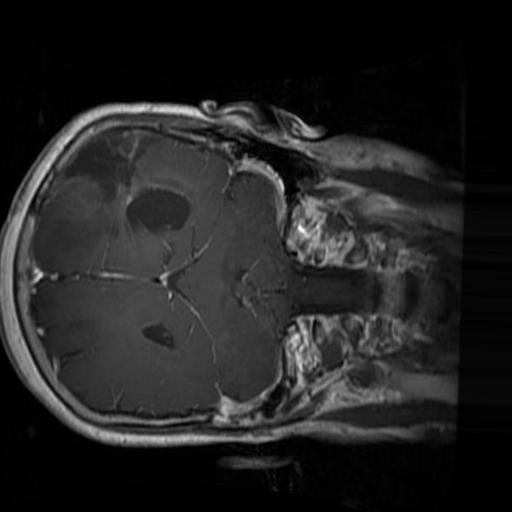
Label: brain_glioma